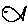
Label: fish